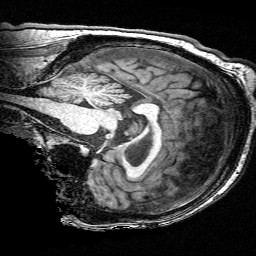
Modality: T1w
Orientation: sagittal
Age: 61
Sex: male
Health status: ill
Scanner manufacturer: siemens
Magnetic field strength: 3 T
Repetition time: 0.0025 s
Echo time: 0.00336 s